Question: I am trying to build a checkout progress meter as in the below fiddle <URL>
The problem here i am facing that horizontal lines are not in place. Kindly help. I want this as to be displayed as below

To show timeline code is as below
'''
.checkout-broken .timeline {
height: 0;
width: 50%;
position: relative;
top: 31%;
z-index: -1;
border: 1px solid #005387
}
'''
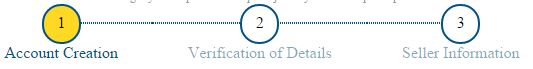
Answer: You could set the 'position' to 'absolute':
'''
.checkout-broken .timeline {
height: 0;
width: 50%;
- position: relative;
+ position: absolute;
top: 31%;
z-index: -1;
border: 1px solid #005387
}
'''
For removing the gaps between the '.step' elements you can use 'float: left;' instead of the 'display: inline-block'.
<URL>